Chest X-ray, PA view. Patient: 48 years old, sex M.
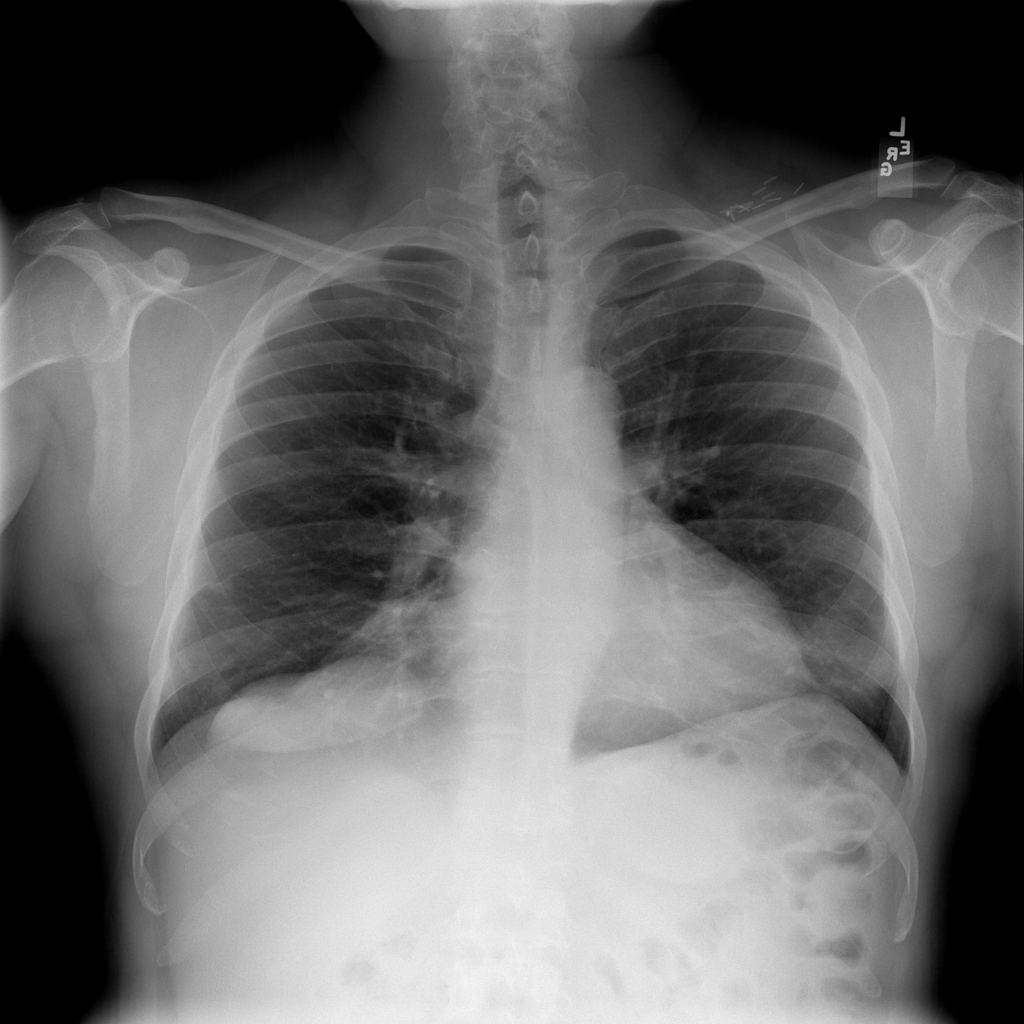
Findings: Atelectasis, Infiltration